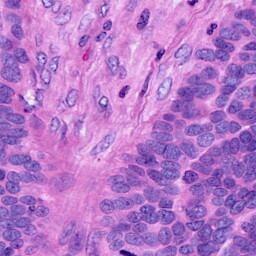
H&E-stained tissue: Ovarian